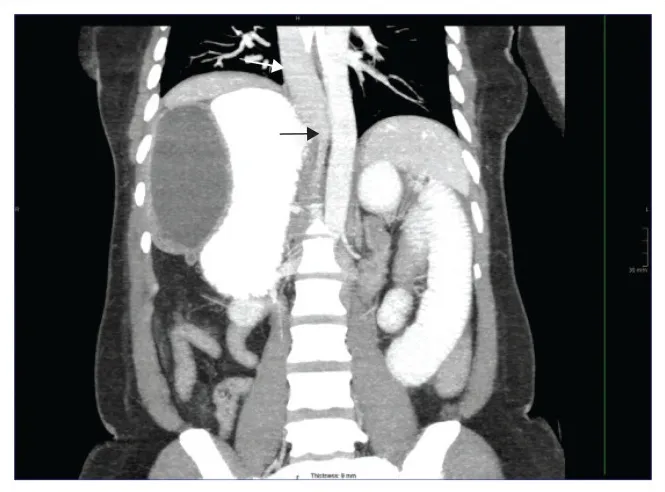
Coronal contrast-enhanced CT image showing the IVC crossing the midline at the level of the diaphragm (black arrow), and azygous continuation of the IVC above the level diaphragm (white arrow).
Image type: radiology (ct)